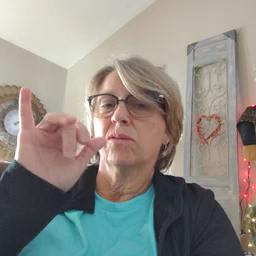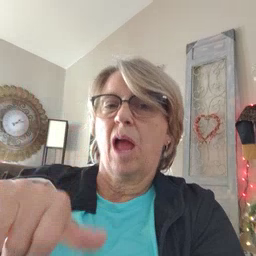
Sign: that